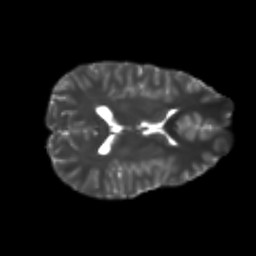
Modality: T2w
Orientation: axial
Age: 21
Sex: female
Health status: healthy
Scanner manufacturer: philips
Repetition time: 7.388 s
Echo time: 0.08599 s